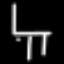
Label: chair